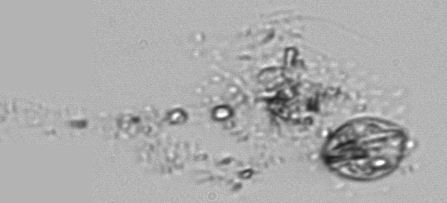
Label: Phaeocystis_debris